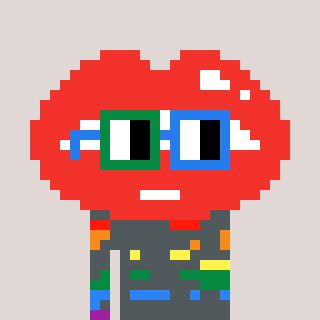
a pixel art character with square green and blue glasses, a lips-shaped head and a yellow-colored body on a warm background